Question: I have a dataset organised into subcategories and sub-subcategories, along the lines of nested bullet points:
'''
-1
-1a
-1ai
-1aii
-1b
-1bi
'''
...and so on.
I want to use ggplot2 to make a dotplot which shows all data for followed by data for only, followed by data for only, and so on.
Example dataset:
'''
x <- data.frame(cat=1, subA=letters[rep(1:5,each=10)],
subB=as.character(as.roman(rep(1:5,5,each=2))),value=rnorm(50,20,7))
> head(x)
cat subA subB value
1 1 a I 26.75573
2 1 a I 12.52218
3 1 a II 24.53499
4 1 a II 23.21012
5 1 a III 11.18173
6 1 a III 25.01914
'''
I want to end up with a chart that looks something like this:

I was able to make this plot by doing lots of subsetting and rbinding to make a massively redundant derivative data frame, but this seems like a clear example of Doing It Wrong.
'''
x2 <- with(x,rbind(cbind(key="1",x),
cbind(key="1 a",x[paste(cat,subA) == "1 a",]),
cbind(key="1 a I",x[paste(cat,subA,subB) == "1 a I",]),
cbind(key="1 a II",x[paste(cat,subA,subB) == "1 a II",])))
library(ggplot2)
library(plyr)
ggplot(x2,aes(x=reorder(key,desc(key)),y=value))
+ geom_point(position=position_jitter(width=0.1,height=0))
+ coord_flip() + scale_x_discrete("Category")
'''
Is there a better way of doing this? A related problem is that it would be nice if each value always had the same amount of jitter added to it, whether it was plotted against "1" or "1 a" or "1 a II", but there I'm not even sure where to start.
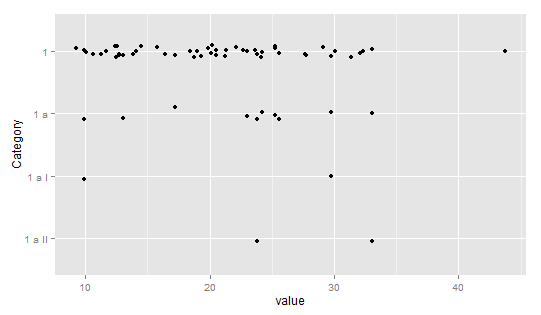
Answer: I can't think of a way other than reconstructing your data with separate groups as shown below:
'''
x.m1 <- x[c("cat", "value")]
x.m2 <- do.call(rbind, lapply(split(x, interaction(x[, 1:2])), function(y) {
y$cat <- do.call(paste0, y[, 1:2])
y[c("cat", "value")]
}))
x.m3 <- do.call(rbind, lapply(split(x, interaction(x[, 1:3])), function(y) {
y$cat <- do.call(paste0, y[, 1:3])
y[c("cat", "value")]
}))
y <- rbind(x.m1, x.m2, x.m3)
ggplot(data = y, aes(x = value, y = cat)) + geom_point()
'''

You should reorder the levels of 'cat' column in 'y' to order the y-axis in the way you want. I'll leave that to you.
Following @Justin's suggestion, you could do something like this:
'''
x.m1 <- x
x.m1$grp <- x$cat
x.m2 <- do.call(rbind, lapply(split(x, interaction(x[, 1:2])), function(y) {
y$grp <- do.call(paste0, y[, 1:2])
y
}))
x.m3 <- do.call(rbind, lapply(split(x, interaction(x[, 1:3])), function(y) {
y$grp <- do.call(paste0, y[, 1:3])
y
}))
y <- rbind(x.m1, x.m2, x.m3)
ggplot(data = y, aes(x = value, y = grp)) + geom_point(aes(colour=subA, shape=subB))
'''